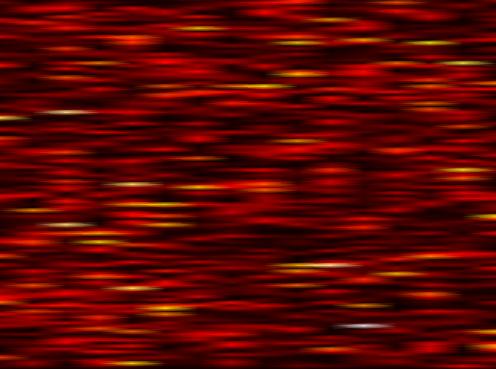
Label: FOFDM